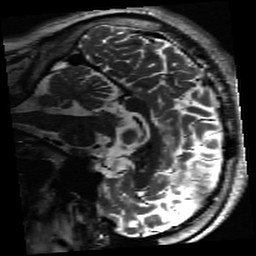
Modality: inplaneT2
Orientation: sagittal